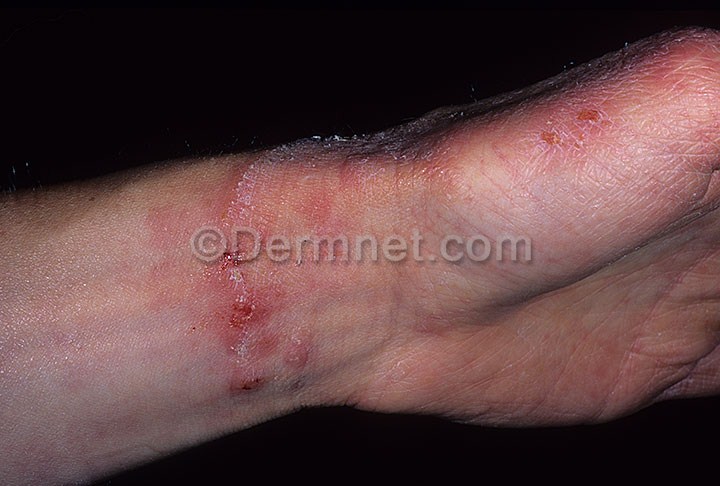
Disease: Tinea Ringworm Candidiasis and other Fungal Infections